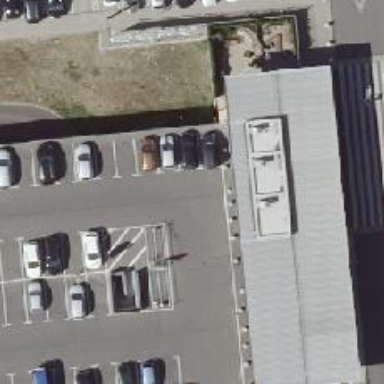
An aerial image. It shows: Asphalt parking aisle road for service vehicles.